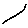
Label: line